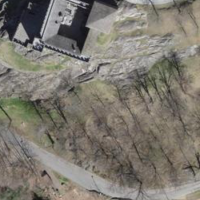
EUNIS habitat code: 41
Species observed at this site:
Parus major
Corvus cornix
Garrulus glandarius
Passer domesticus
Fringilla coelebs
Teucrium scorodonia
Columba livia
Ptyonoprogne rupestris
Delichon urbicum